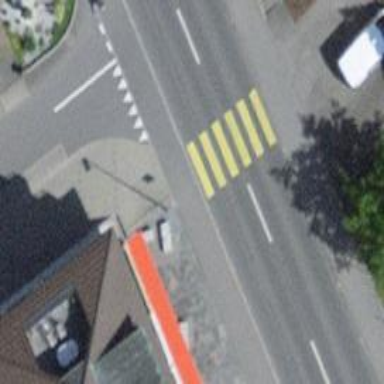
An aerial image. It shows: Marked crossing on the road.